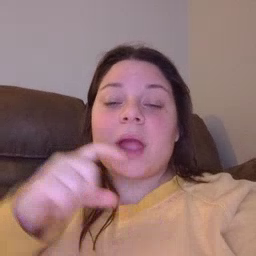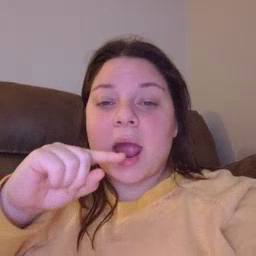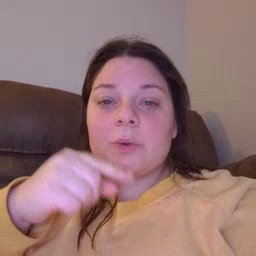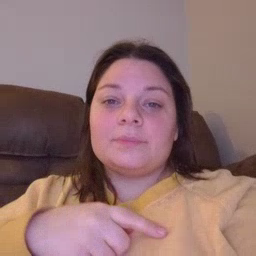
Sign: owie